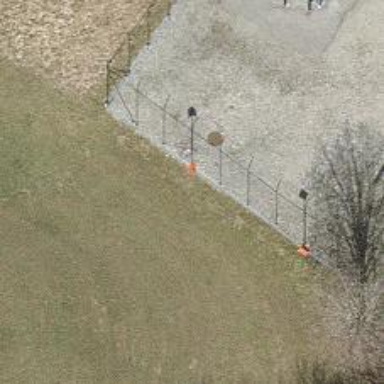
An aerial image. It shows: Pole with roof-covered pipeline marker.